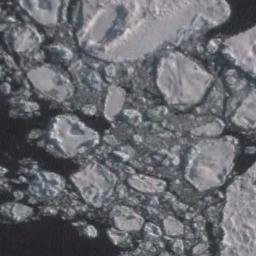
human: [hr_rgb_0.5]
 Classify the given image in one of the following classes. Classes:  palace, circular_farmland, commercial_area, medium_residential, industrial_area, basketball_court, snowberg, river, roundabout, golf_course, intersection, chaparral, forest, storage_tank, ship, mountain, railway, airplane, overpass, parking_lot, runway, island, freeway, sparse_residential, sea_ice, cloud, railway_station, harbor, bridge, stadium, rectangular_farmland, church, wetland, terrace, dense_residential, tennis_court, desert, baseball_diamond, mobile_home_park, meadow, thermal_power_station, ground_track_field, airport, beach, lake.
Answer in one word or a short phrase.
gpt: sea_ice